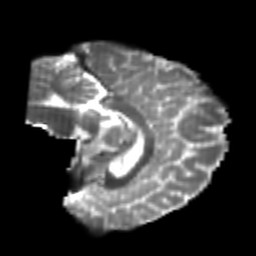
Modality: T2w
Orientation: sagittal
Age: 25
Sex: female
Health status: healthy
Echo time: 0.074 s